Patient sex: F
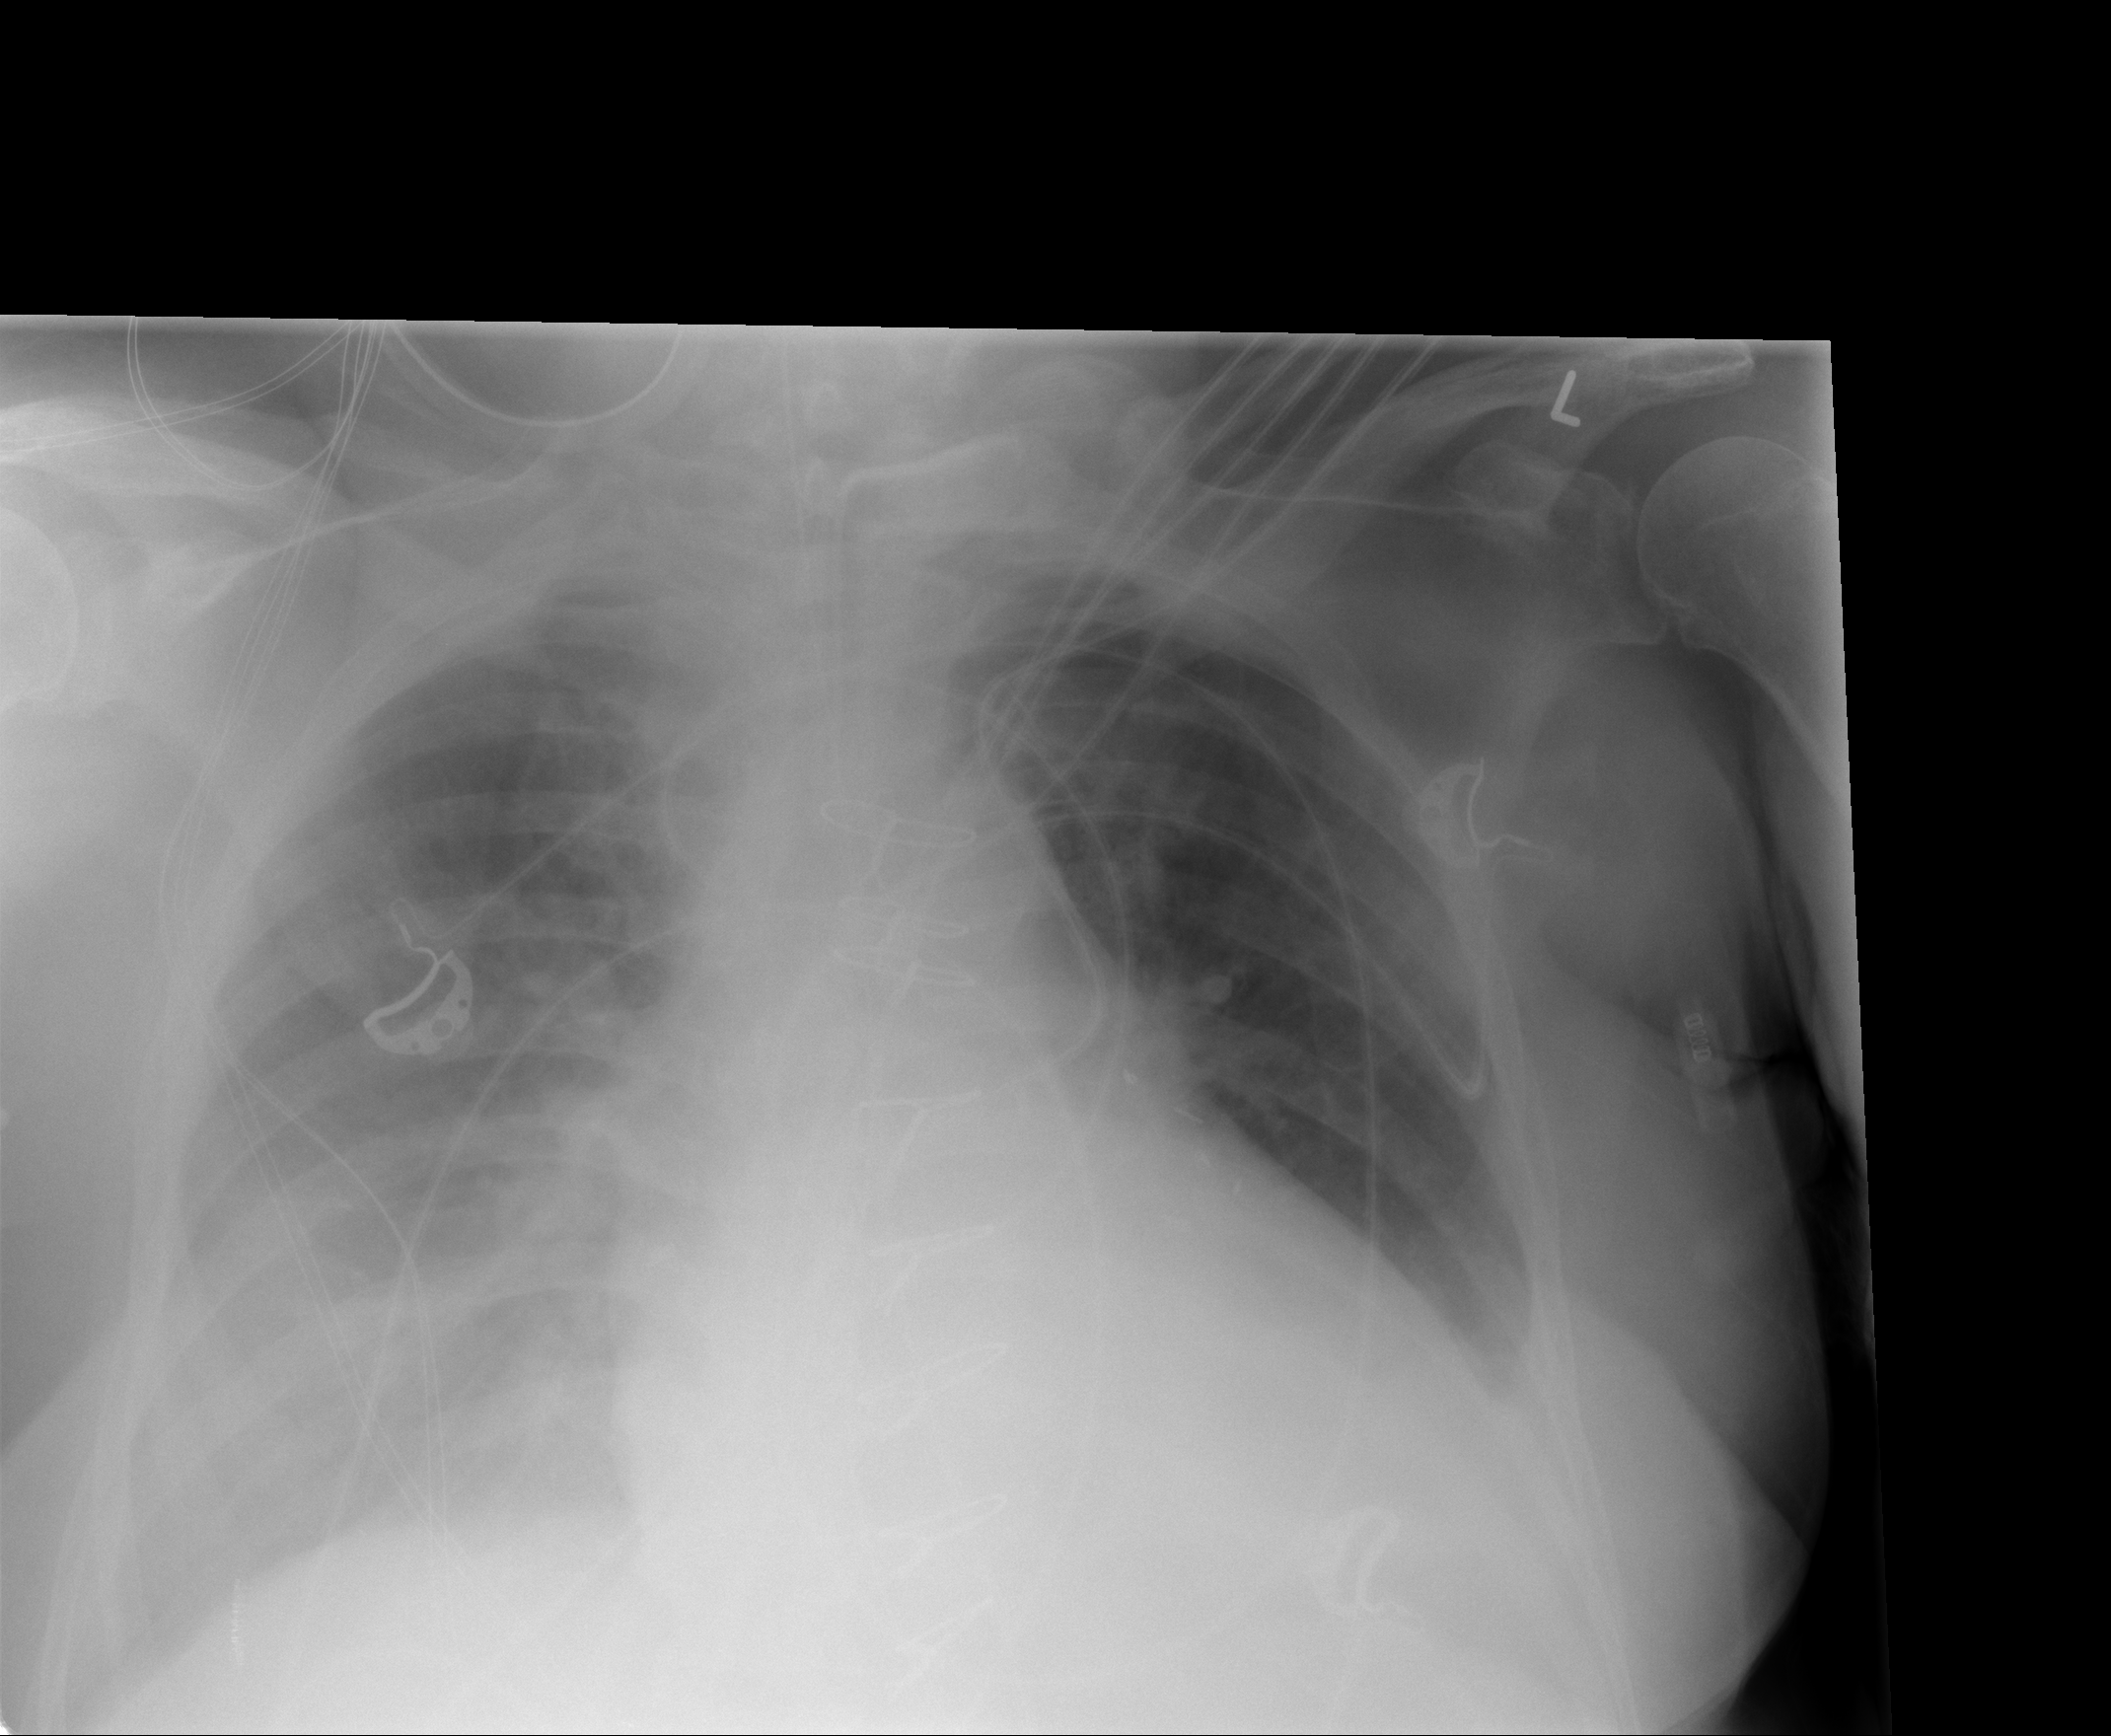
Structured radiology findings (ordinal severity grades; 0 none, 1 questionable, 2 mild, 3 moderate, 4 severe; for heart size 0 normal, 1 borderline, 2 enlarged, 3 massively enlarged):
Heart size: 2
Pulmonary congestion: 1
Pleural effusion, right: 3
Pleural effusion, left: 1
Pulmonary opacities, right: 0
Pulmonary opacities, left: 0
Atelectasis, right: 2
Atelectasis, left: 2